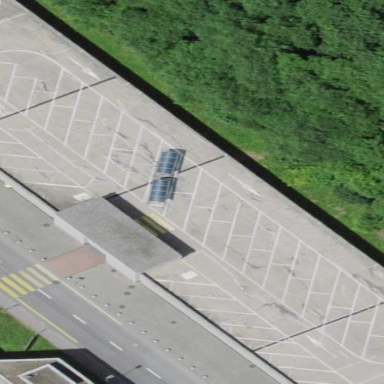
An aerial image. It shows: Multi-storey parking building.